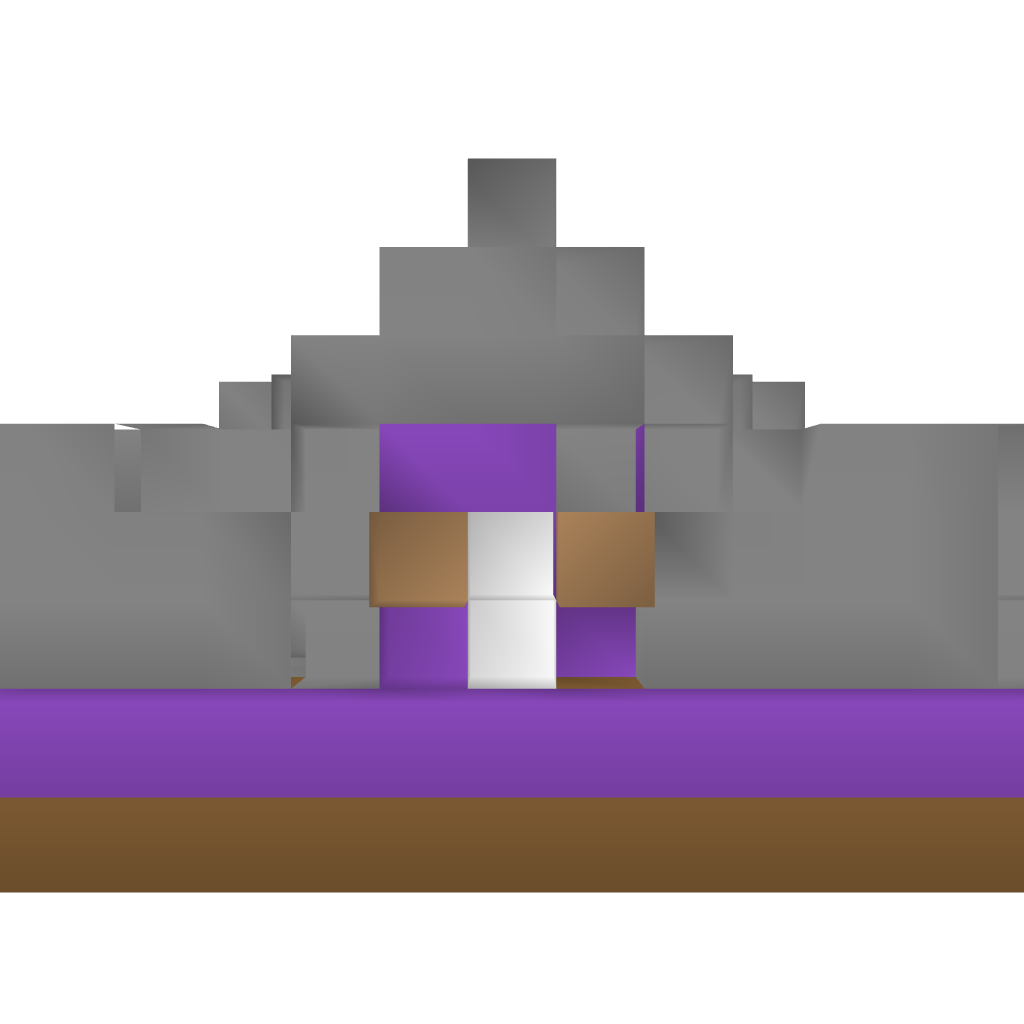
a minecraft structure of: small-medieval-peasant-house bad low quality